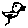
Label: bird